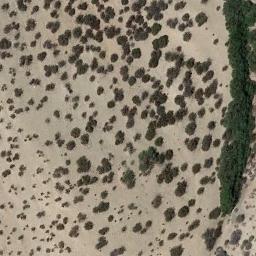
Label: chaparral